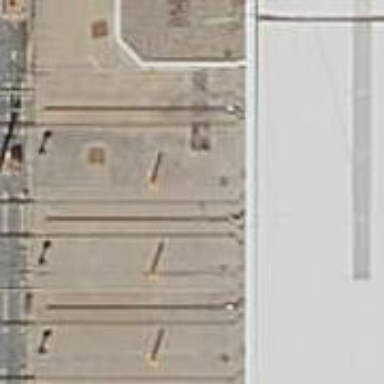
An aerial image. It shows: Yard with electrified contact lines.